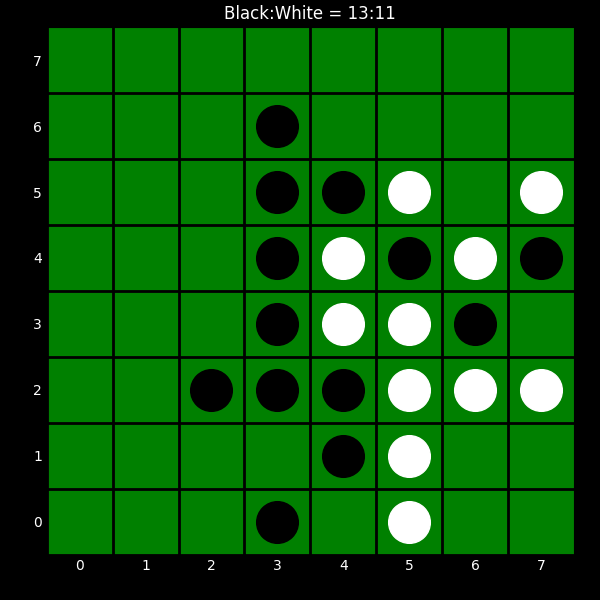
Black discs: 13
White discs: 11